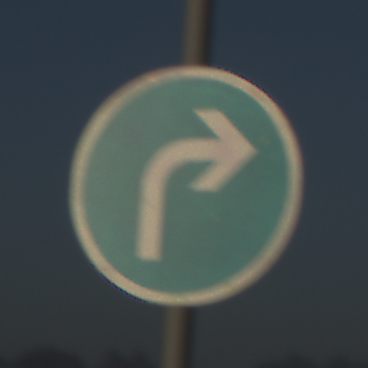
Verkehrszeichen: VorgeschriebeneFahrtrichtungRechts
Umgebung: Outdoor, Nature
Tageszeit: SunriseSunset
Wetter: Clear
Licht: Natural
Jahreszeit: NotSpecified
Kontrast: HighContrast